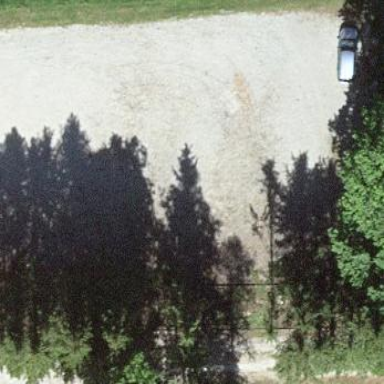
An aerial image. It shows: Parking area with surface.